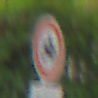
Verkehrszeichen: VerbotKraftraeder
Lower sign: PersonengruppenFrei1
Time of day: MorningAfternoon
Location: Outdoor (Urban)
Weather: Overcast
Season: NotSpecified
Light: Natural